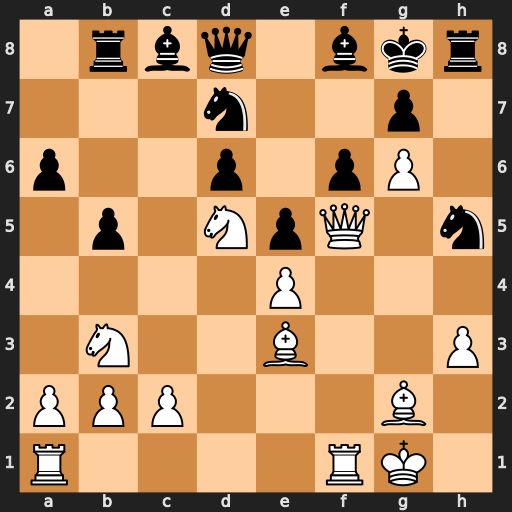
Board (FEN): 1rbq1bkr/3n2p1/p2p1pP1/1p1NpQ1n/4P3/1N2B2P/PPP3B1/R4RK1
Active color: w
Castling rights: -
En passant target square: -
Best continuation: Qe6#